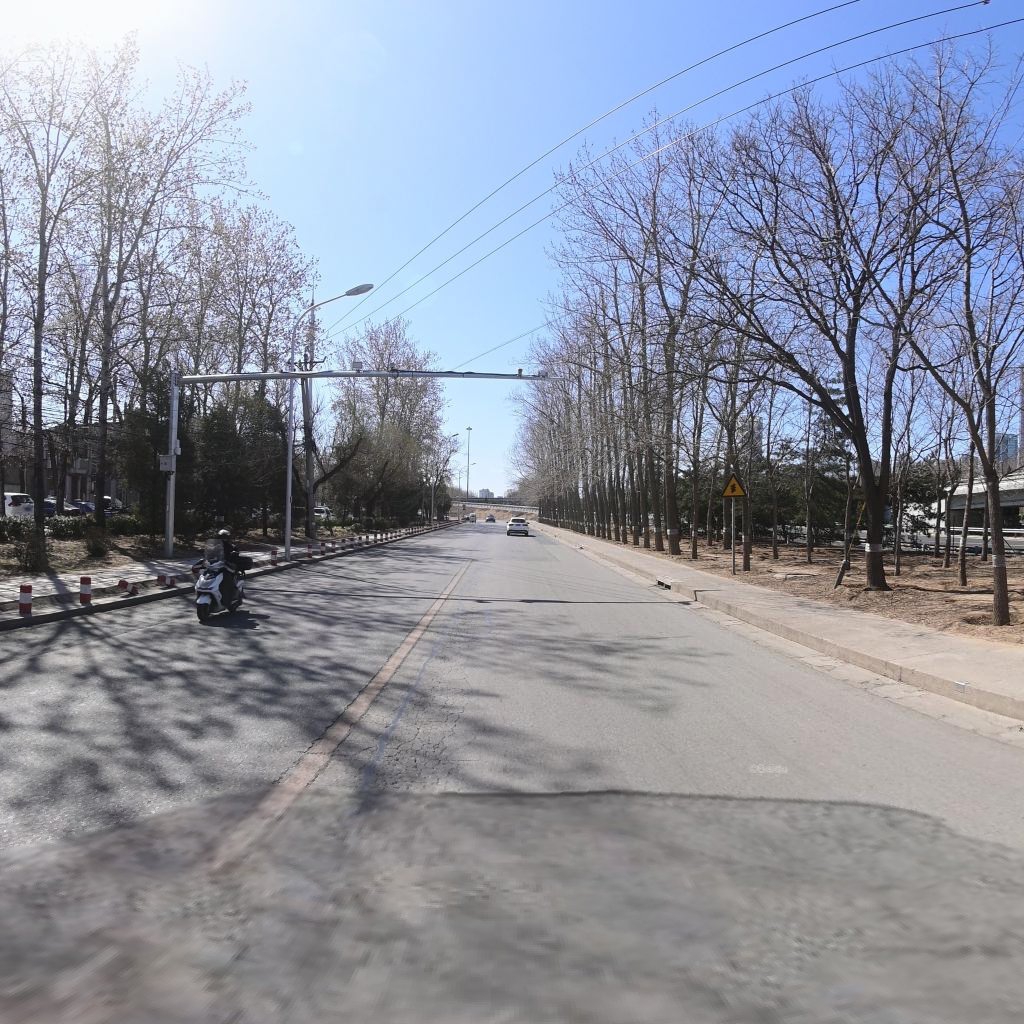
Region: Chaoyang
Road damage annotations: alligator crack